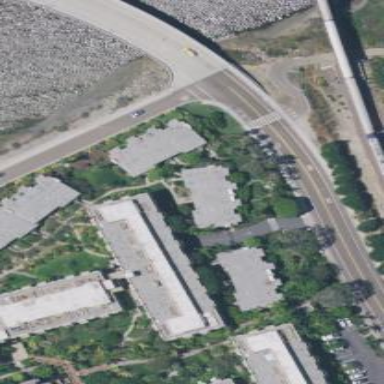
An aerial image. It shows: Apartment building with parking amenities.